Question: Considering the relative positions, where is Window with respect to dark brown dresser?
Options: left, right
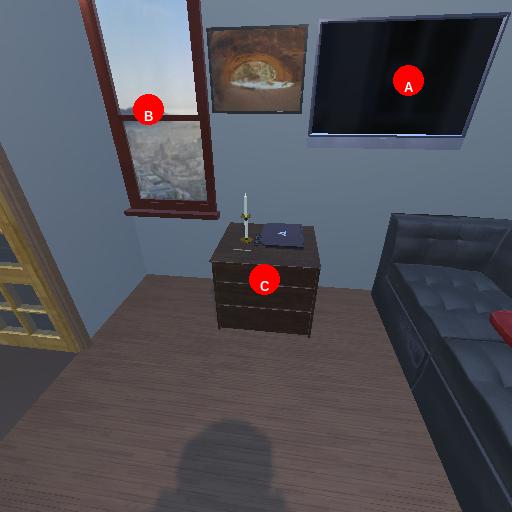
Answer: left